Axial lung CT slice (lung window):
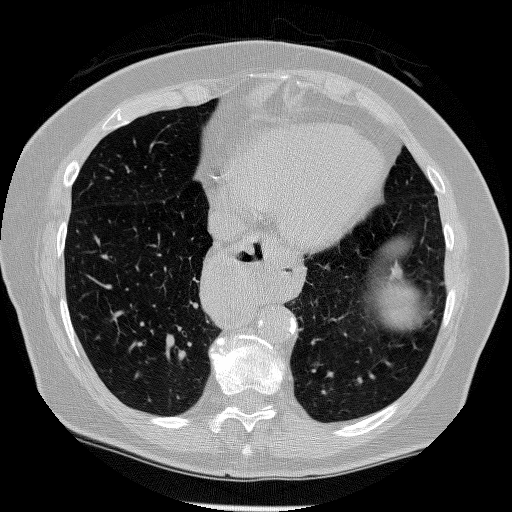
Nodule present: yes
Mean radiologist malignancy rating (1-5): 4.333